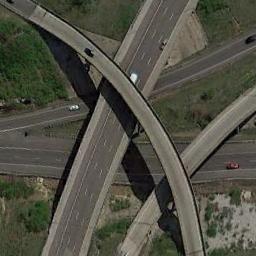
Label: overpass